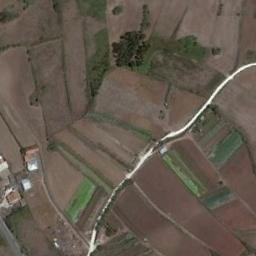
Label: terrace